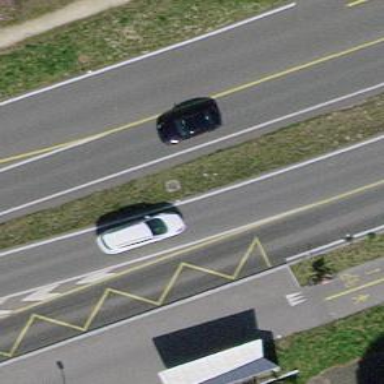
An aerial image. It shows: Bus stop with shelter for public transportation.